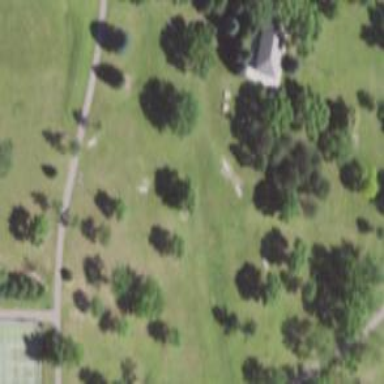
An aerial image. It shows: Disc golf basket.